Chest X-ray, PA view. Patient: 60 years old, sex M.
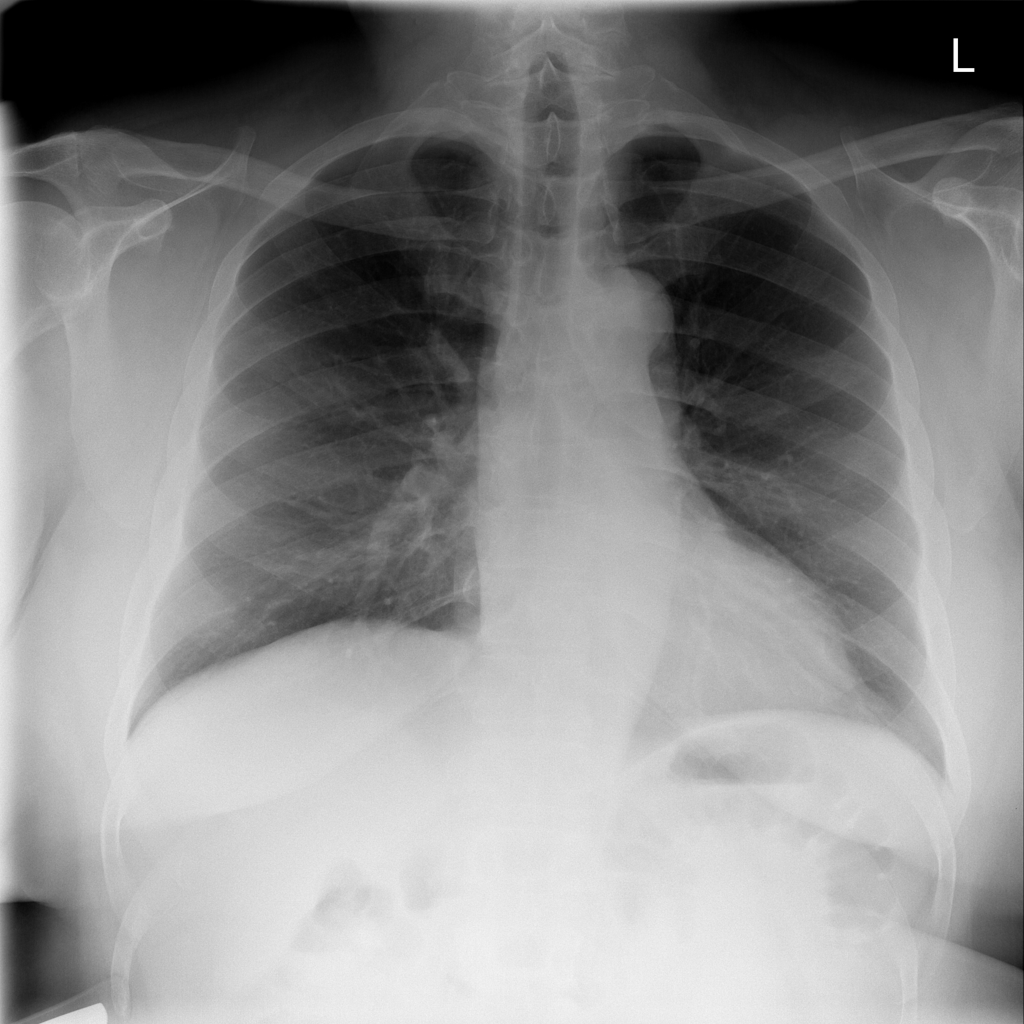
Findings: No Finding